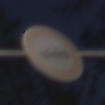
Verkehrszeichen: VerbotPersonenkraftwagen
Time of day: MorningAfternoon
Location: Outdoor (Nature)
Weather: Clear
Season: Winter
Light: Natural